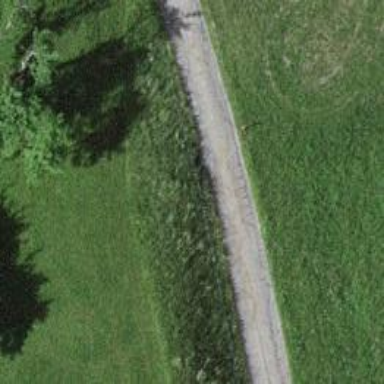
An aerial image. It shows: Unclassified road with smooth asphalt surface. The road has high-quality grade 1 tracktype.